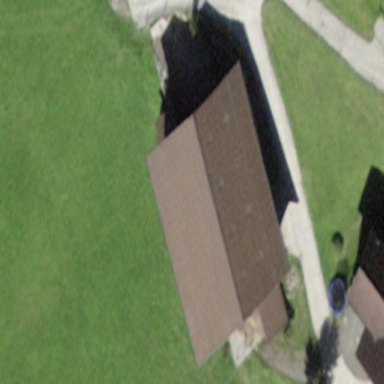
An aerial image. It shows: Simple house.